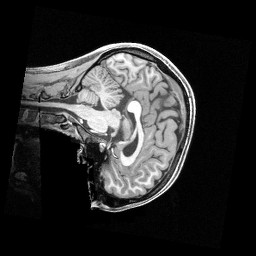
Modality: T1w
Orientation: sagittal
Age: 20
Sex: female
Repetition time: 2.4 s
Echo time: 0.00222 s